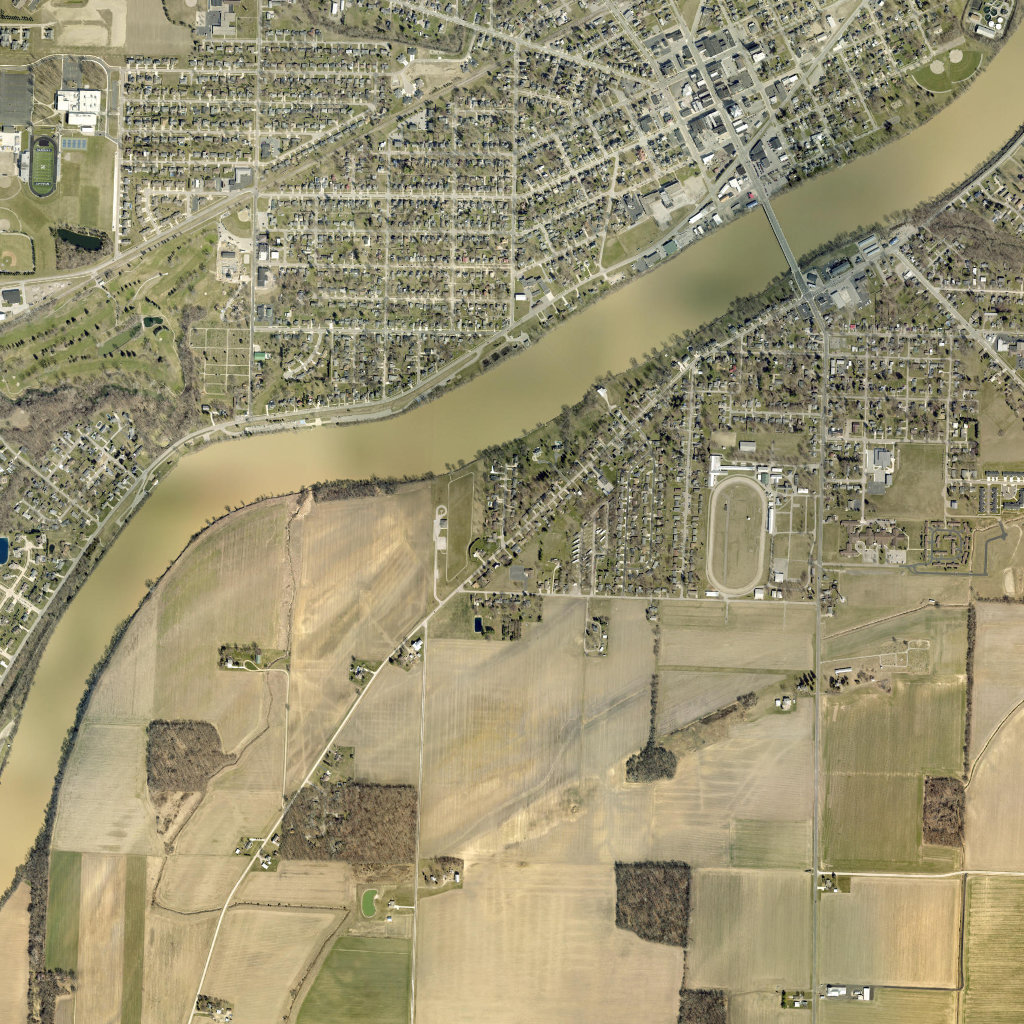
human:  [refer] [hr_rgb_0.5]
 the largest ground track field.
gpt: <box>[[69, 46, 74, 57, 0]]</box>